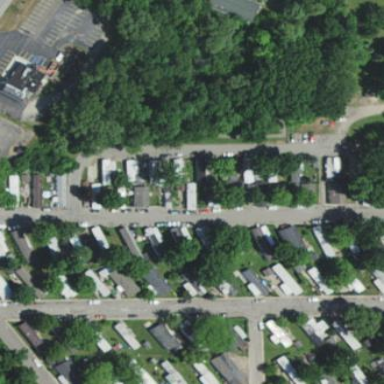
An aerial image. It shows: Residential area designated as trailer park.